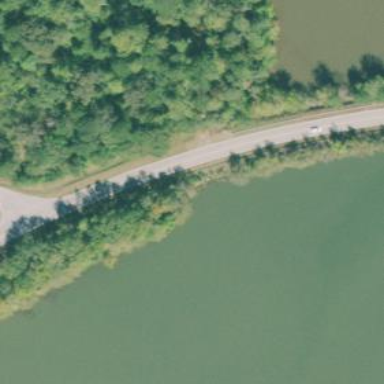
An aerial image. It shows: Asphalt road designated as trunk highway.